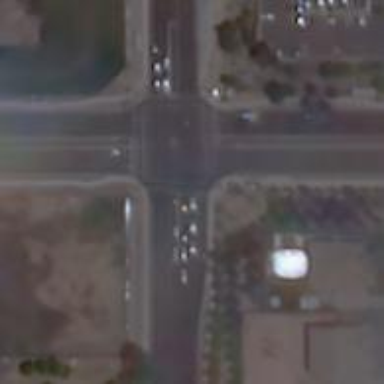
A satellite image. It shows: Crossing road.